Question: I have gnuplot data file:
'''
CS 31.73 18.32 20.78 22.88 1.97 1.29 0.90 2.01
FL 43.27 29.45 15.64 6.55 1.64 1.27 2.18 0.00
HB 32.44 20.43 14.89 14.53 5.42 10.92 0.80 0.31
HD 28.53 7.27 29.53 20.33 9.18 0.93 2.04 1.44
MR 22.56 36.19 10.66 15.51 9.45 4.32 0.80 0.31
ZK 27.15 10.81 27.40 16.10 8.05 7.24 1.06 1.71
All 30.00 21.35 18.05 16.82 6.14 5.39 1.11 0.85
'''
And my gnuplot Script:
'''
set term pos eps font 20
set style data histogram
set style histogram rowstacked
set key invert reverse above
set boxwidth 0.8
set format y "%.0f%%"
set border 3
set yrange [0:100]
set size 0.9 , 1.8
set label 1 "1092" at -0.3,103 font "Times-Roman, 17"
set label 2 "500" at 0.7,103 font "Times-Roman, 17"
set label 3 "1000" at 1.8,103 font "Times-Roman, 17"
set label 4 "500" at 2.8,103 font "Times-Roman, 17"
set label 5 "1000" at 3.8,103 font "Times-Roman, 17"
set label 6 "500" at 4.8,103 font "Times-Roman, 17"
set label 7 "500" at 5.8,103 font "Times-Roman, 17"
set output 'aspect.eps'
plot 'a3b-aspect' using($2):xtic(1) t "pattern 1" lc rgb "#006600" lt -1 fs pattern 1, '' using($3) t "pattern 2" lc rgb "#006600" lt -1 fs pattern 2, '' using($4) t "pattern 3" lc rgb "#330000" lt -1 fs pattern 3, '' using($5) t "pattern 4" lc rgb "#000099" lt -1 fs pattern 4, '' using($6) t "pattern 5" lc rgb "#000099" lt -1 fs pattern 5, '' using($7) t "pattern 6" lc rgb "#000099" lt -1 fs pattern 6, '' using($8) t "pattern 7" lc rgb "#000099" lt -1 fs pattern 7, '' using($5) t "pattern 3" lc rgb "#660000" lt -1 fs pattern 3, '' using($6) t "pattern 3" lc rgb "#990000" lt -1 fs pattern 3
'''
Output:

I have to delete some space between legend(patterns above) and text. Could we custom rectangle size on that? and also invert my legend order... the bottom patterns in bar chart should be the first legend.
Thanks
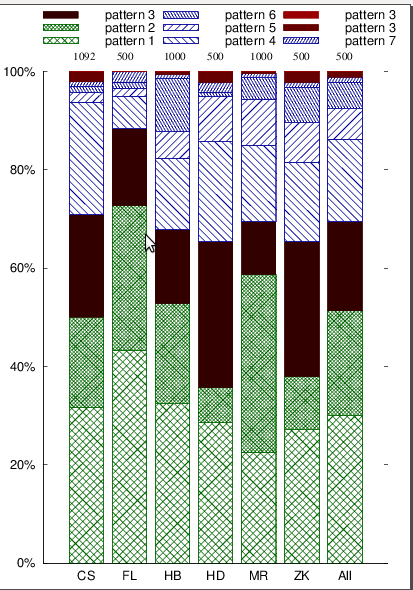
Answer: The default justification of the legend key is 'Right' which isn't appropriate when using 'reverse' like you do: Set the 'Left' option.
Optionally you can also increase or decrease the space reserved for the text with the 'width' option.
To have to lower row appearing first, don't use the 'invert' option.
So with the key settings
'''
set key reverse above Left width 1
'''
you get the result